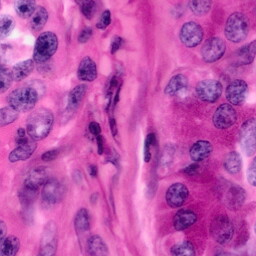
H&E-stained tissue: Pancreatic